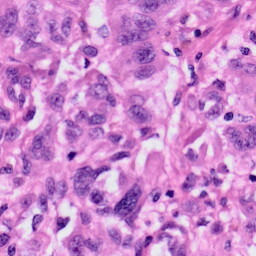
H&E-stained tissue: Skin